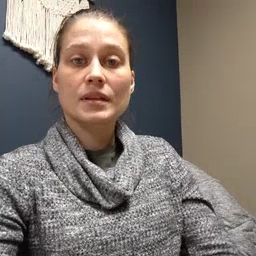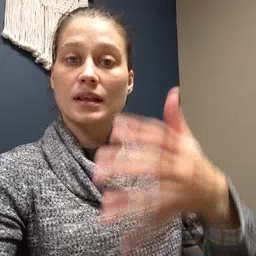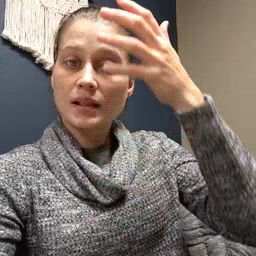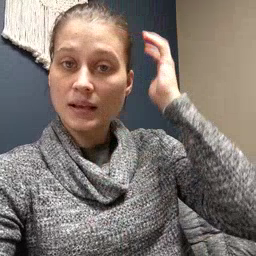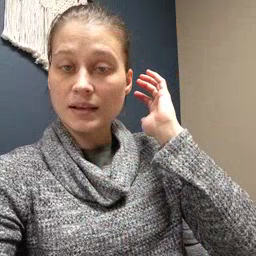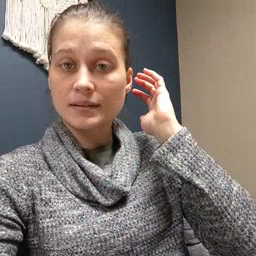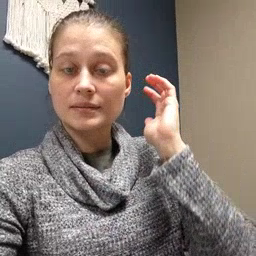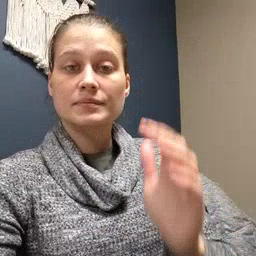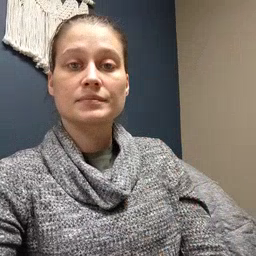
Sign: lion